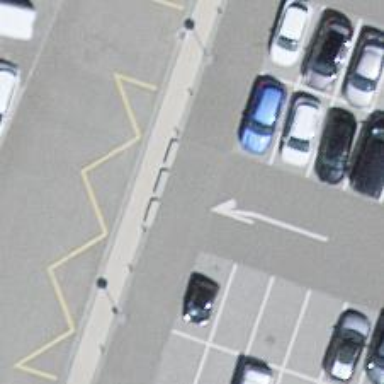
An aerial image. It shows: Parking aisle designated as service road.